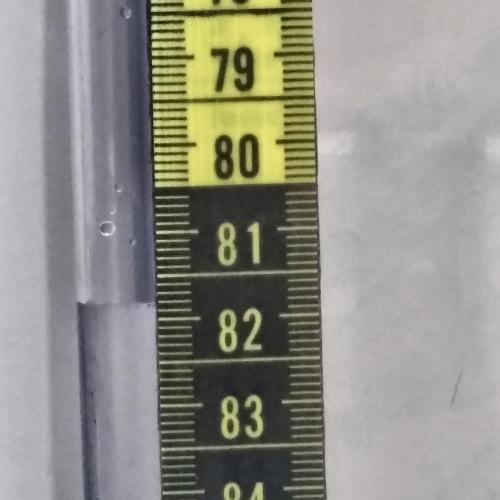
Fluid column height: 81.8 cm